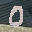
Label: 0